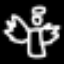
Label: angel